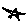
Label: star